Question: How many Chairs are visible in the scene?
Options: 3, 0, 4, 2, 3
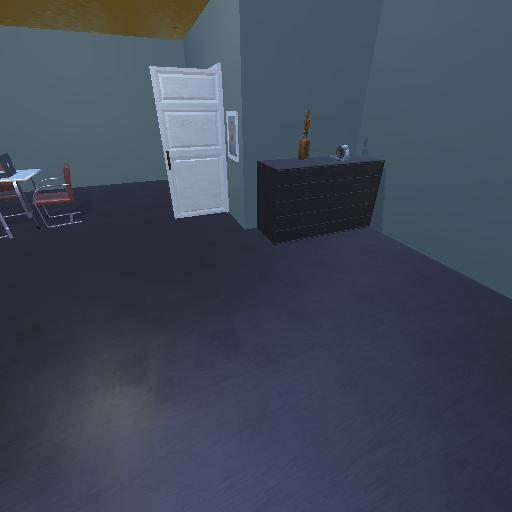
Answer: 3